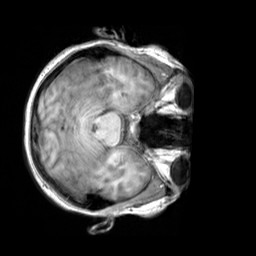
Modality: T1w
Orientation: axial
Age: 20
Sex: female
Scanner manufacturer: siemens
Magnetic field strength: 3 T
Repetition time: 2.3 s
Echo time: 0.00303 s